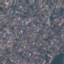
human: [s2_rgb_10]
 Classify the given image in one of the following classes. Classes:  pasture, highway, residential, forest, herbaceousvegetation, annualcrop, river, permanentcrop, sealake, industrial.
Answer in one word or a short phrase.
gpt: Residential